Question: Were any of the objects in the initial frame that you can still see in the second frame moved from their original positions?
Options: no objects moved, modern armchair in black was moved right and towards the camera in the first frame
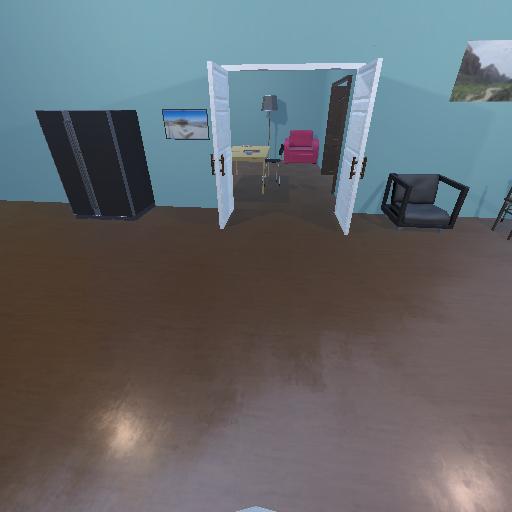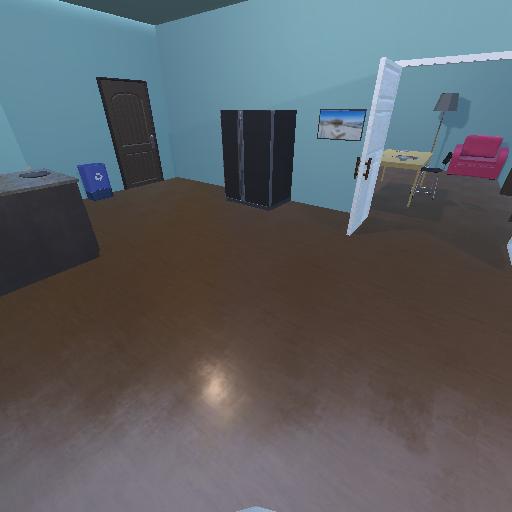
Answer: no objects moved